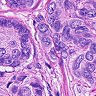
Metastatic tissue present: yes